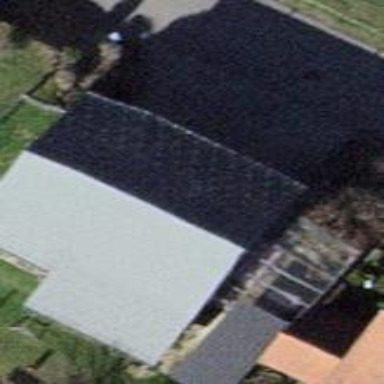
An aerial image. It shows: Detached building with gabled roof.